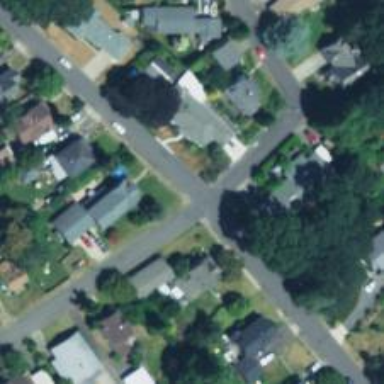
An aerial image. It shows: Residential road with asphalt surface and sidewalk on the left side.